Question:
I will use this database to build a website using Laravel Framework.
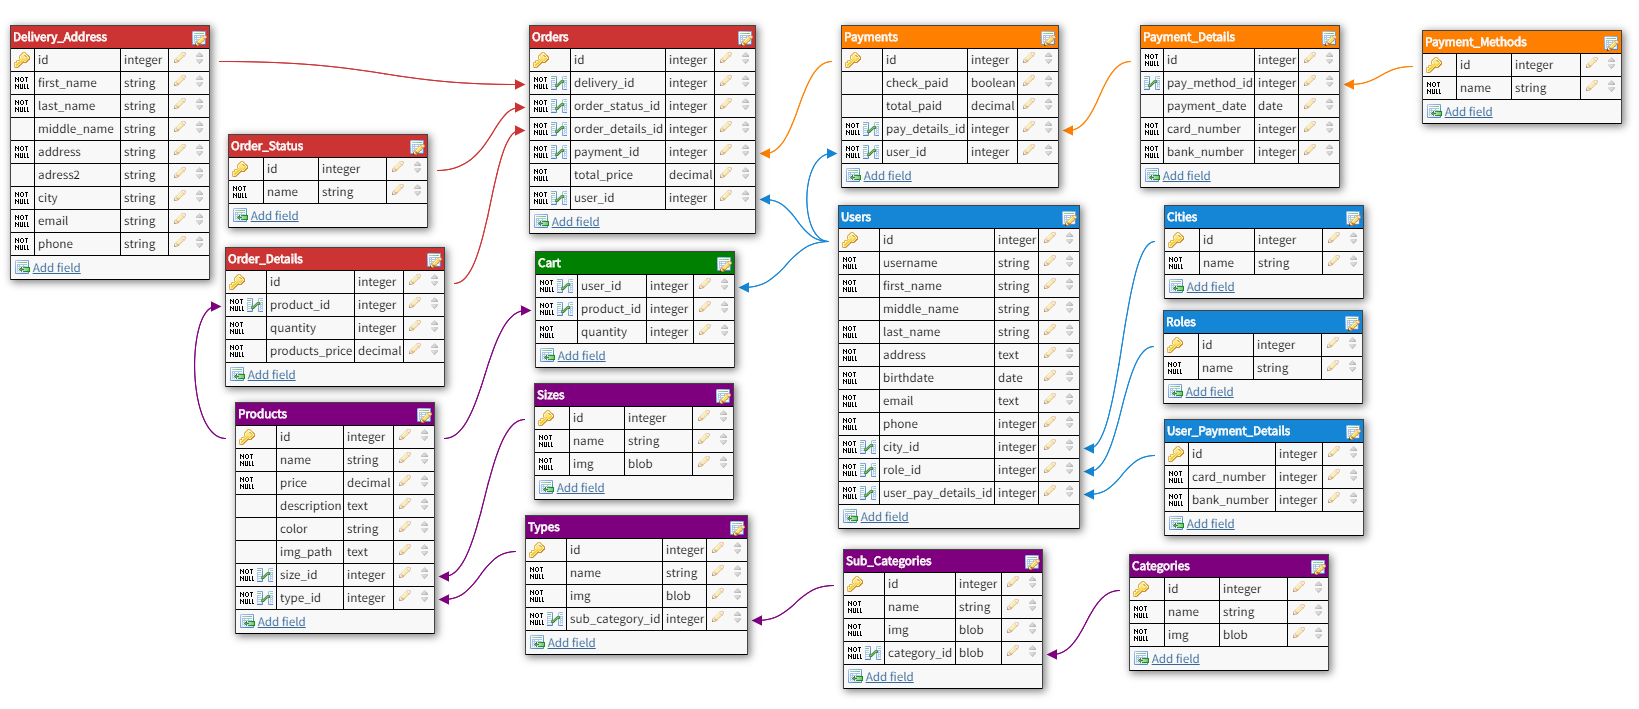
Answer: As others mentioned this is too broad to answer.
But I can give you some pointers to remember.
This is the primary purpose of relationships. Basically this is not duplicating data, so you wouldn't put a state in every address you would have a state table and put it's id in the address.
You have some of this, but you can over normalize too. Like the payment status. Likely these wont change much over time so you could use an ENUM field which is basically a text field with a list of acceptable values in it.
Pretty much if you have a One to One relationship, you don't really need another table for it. The only reason I can think of was back when InnoDB didn't have full text support, then you could make a MyIsam table and a InnoDB table to kind of use both their benefits. Otherwise it just makes things harder because you have an extra join, and you have to make user that you tables dont become a Many to One relationship.
An example in yours is Orders and Delivery Addresses, this would probably be a one to one, it's not like you can deliver the same item to more then one address. Your probably thinking, I can reuse those addresses for different orders, but if you read below you might see why that is not always a good idea. Which is not saying you cant use them again, you just probably shouldn't allow edits to them and that can cause a whole cascade of issues.
When dealing with things like orders, you should bake as much data into the table as you can. This is de-normalization. But the reason is that, products can be deleted addresses can change etc. You don't want these things affecting your orders later. So by baking that data in you don't have to worry about not being able to change those things. Obviously you still want some links like to the User but you may want to bake in the email they used for that order, that way latter if they say I didn't get the email, you can know what email was used not the one they currently have, maybe they changed it.
This is specifically for the category table, you may want to look at some of the hierarchy models like nested set, or adjacency list. This will eliminate tables and allow more nesting levels. It's quite a bit harder to setup, but it's way more flexible.
Another choice is to use something like a tag system, where you have a list of tags and associate those with the products through a many to many relationship. I think we all know what tags are but if your not sure, than look at the tags on Stack Overflow. These can help improve search results and help tie related products together even if they are in different categories. For example you could have
'''
veggies > potatoes
utensils > potato peelers
'''
They are related, but you probably won't put them in the same category.
You could even use both!